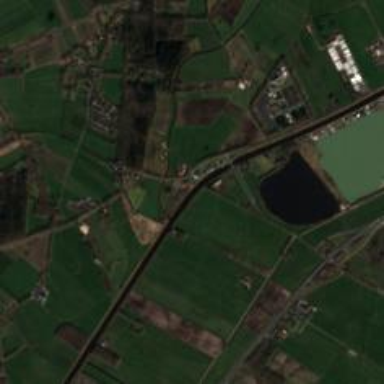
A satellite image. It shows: Canal.